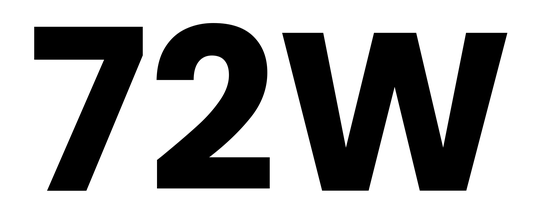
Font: Poppins-Bold